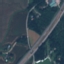
Land use / land cover: Highway